Question: I am using eclipse 4.3 with the maven plugin (m2e).
I added this dependency to my project's pom.xml:
'''
<dependency>
<groupId>org.hibernate</groupId>
<artifactId>hibernate-core</artifactId>
<version>4.2.5.Final</version>
</dependency>
'''
I get the dependency from here: <URL>
But the m2e-plugin says:
'''
Missing artifact org.hibernate:hibernate-core:jar:4.2.5.Final
'''
If I change the version to '4.2.3' everything works fine.
I have tried (multiple times) to update and rebuild the index of the central-maven-repository.
Any ideas? TIA!
Edit:
My maven-repositories (in eclipse):

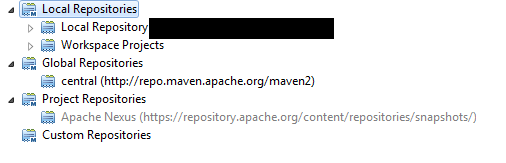
Answer: As mentioned by chrysilis in the comments the problem was an corrupt package in my local repository. After deleting that, everything works fine.